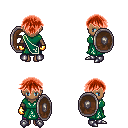
a pixel art fantasy rpg character, female body template, human, dark skin, sash dress, magenta pants, red short bangs hairstyle, gold gloves, metal boots, shield, four views (front, back, left, right), 2x2 character sprite sheet, small pixel art, hard edges, no anti-aliasing